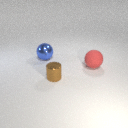
large red rubber sphere to the right of small brown metal cylinder